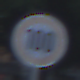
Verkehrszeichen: Geschwindigkeit100
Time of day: SunriseSunset
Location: Outdoor (Urban)
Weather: PartlyCloudy
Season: NotSpecified
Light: Natural